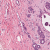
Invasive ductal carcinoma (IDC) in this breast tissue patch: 0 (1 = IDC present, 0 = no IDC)